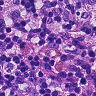
Metastatic tissue present: no